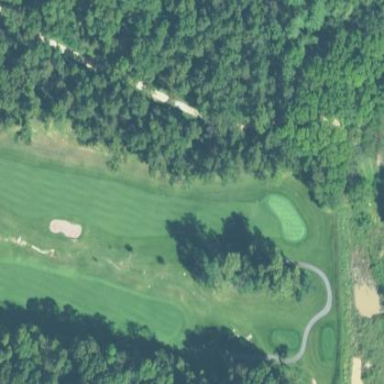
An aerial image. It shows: Golf fairway surrounded by grass.